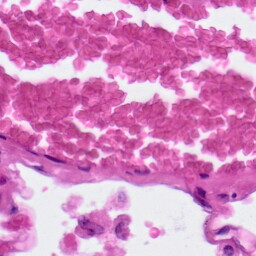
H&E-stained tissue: Lung